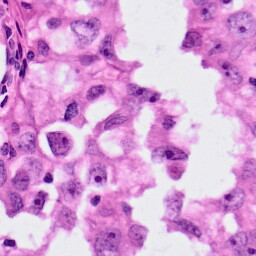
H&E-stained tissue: Lung